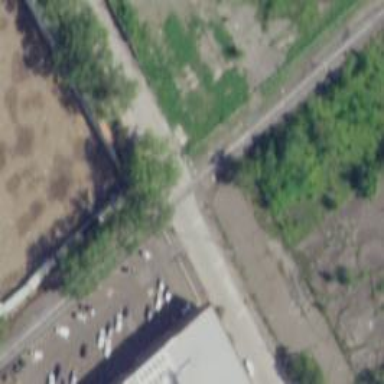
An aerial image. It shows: Abandoned railway near residential road.